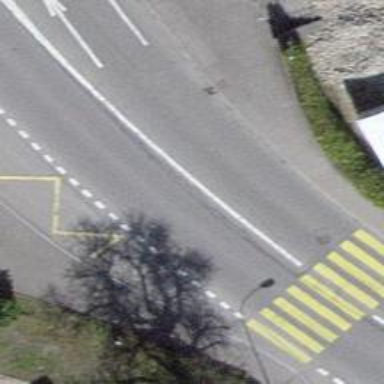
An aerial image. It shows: Public transport stop position.